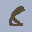
Label: 8